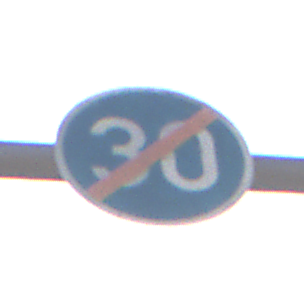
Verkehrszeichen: EndeMindestgeschwindigkeit
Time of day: MorningAfternoon
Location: Outdoor (Urban)
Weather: PartlyCloudy
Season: NotSpecified
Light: Natural